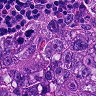
Metastatic tissue present: yes